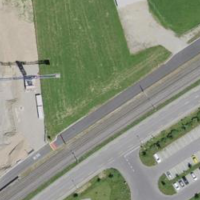
EUNIS habitat code: 52
Species observed at this site:
Lapsana communis
Linaria purpurea
Knautia arvensis